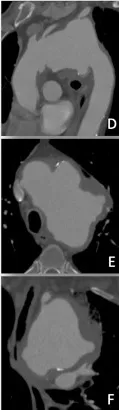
Preoperative computed tomography angiography (CTA) showing rapid growth of the syphilitic aortic arch aneurysm 55 days after the first visit to the outpatient's clinic (A, B, C) and the urgent setting. Coronal.
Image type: radiology (ct)